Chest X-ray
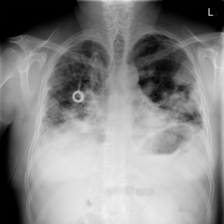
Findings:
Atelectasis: negative
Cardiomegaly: negative
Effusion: negative
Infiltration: negative
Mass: negative
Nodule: positive
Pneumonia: negative
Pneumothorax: negative
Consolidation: positive
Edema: negative
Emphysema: negative
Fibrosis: negative
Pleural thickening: negative
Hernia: negative